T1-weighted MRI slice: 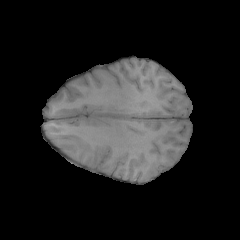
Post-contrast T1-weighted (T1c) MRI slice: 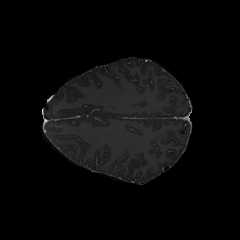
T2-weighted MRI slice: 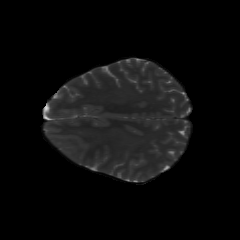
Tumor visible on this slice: no